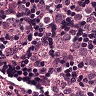
Metastatic tissue present: yes